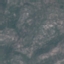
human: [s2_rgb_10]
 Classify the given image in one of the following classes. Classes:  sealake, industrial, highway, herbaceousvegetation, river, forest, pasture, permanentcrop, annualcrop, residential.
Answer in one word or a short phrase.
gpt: HerbaceousVegetation